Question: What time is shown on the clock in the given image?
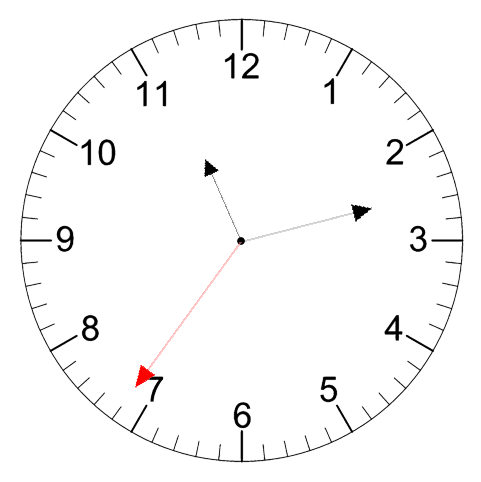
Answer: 11:12:36